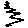
Label: zigzag